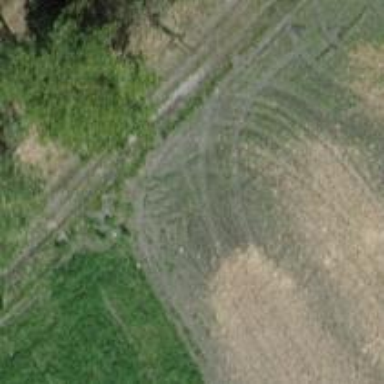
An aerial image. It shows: Bridleway with track grade of grade 4.